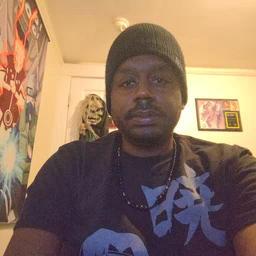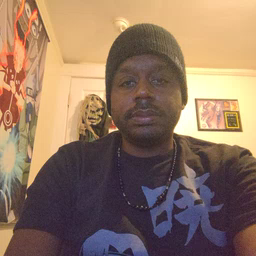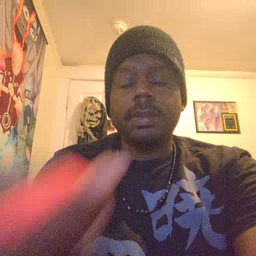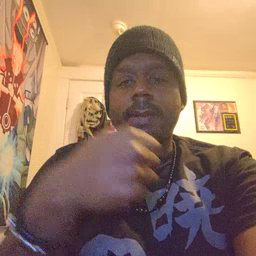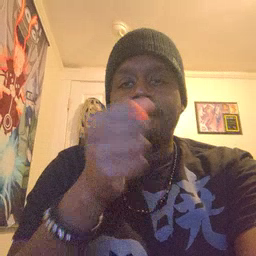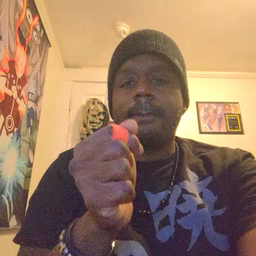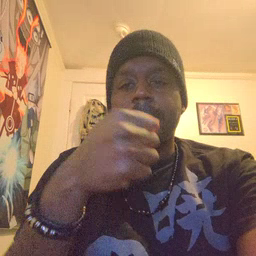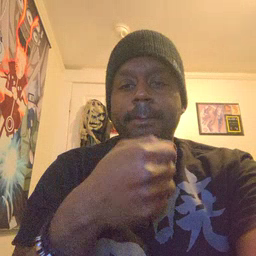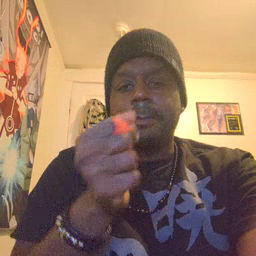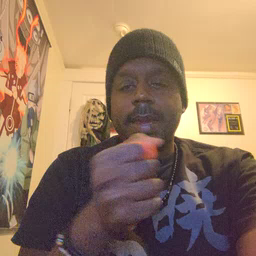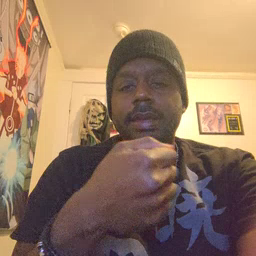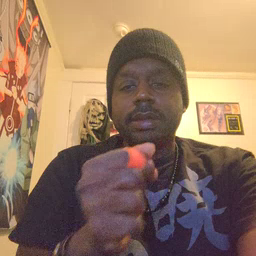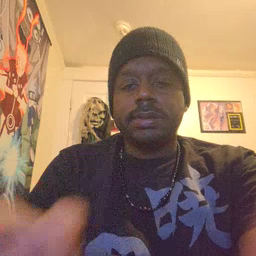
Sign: make